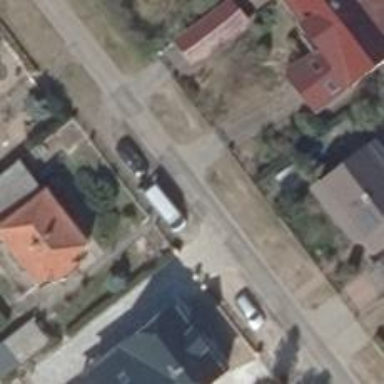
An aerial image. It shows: Footway along the road.